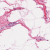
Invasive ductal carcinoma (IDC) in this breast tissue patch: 0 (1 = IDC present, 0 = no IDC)